Field crop: maize
Growth stage: 2
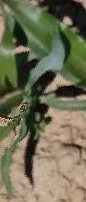
Species: maize